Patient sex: M
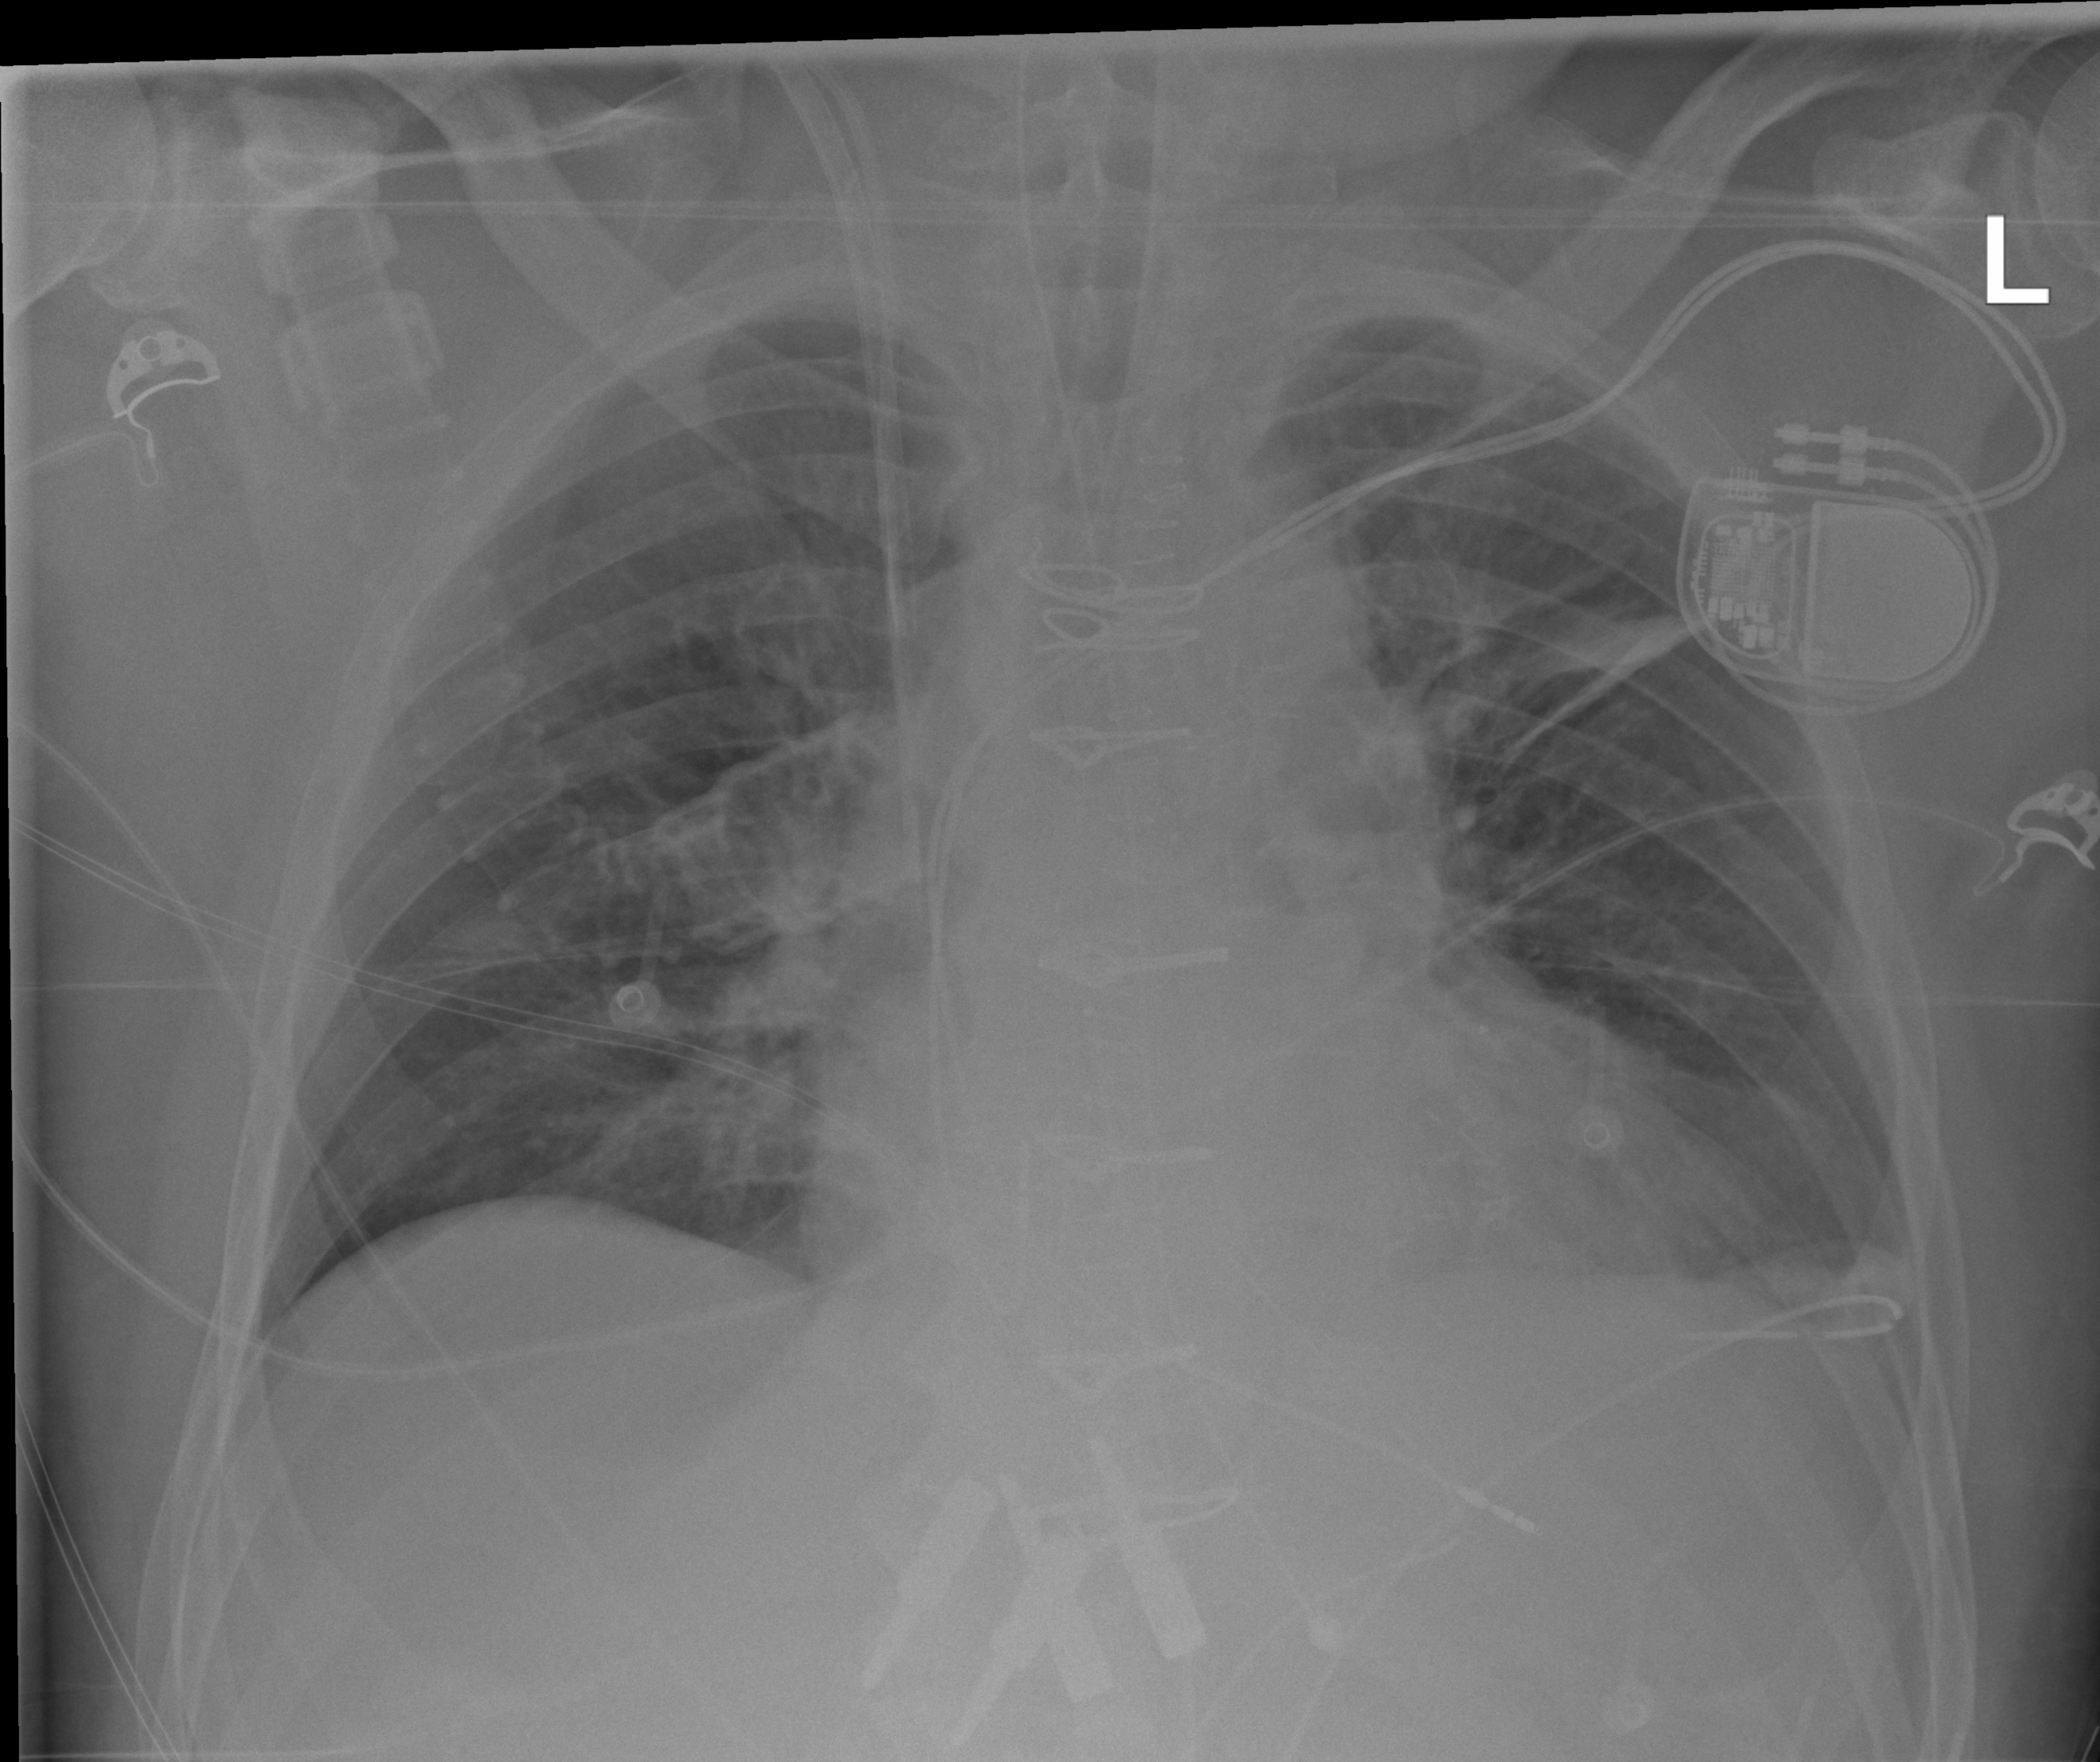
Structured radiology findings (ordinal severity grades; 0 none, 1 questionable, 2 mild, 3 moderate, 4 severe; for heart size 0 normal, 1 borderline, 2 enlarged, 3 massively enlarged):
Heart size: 2
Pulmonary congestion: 2
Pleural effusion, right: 0
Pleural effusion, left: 0
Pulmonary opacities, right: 0
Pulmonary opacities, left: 0
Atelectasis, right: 0
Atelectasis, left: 2